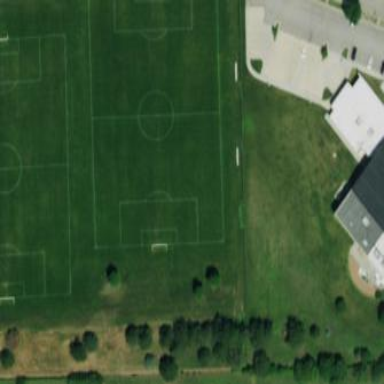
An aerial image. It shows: Soccer pitch for outdoor sports and leisure activities.